Question: Just basic Asp.net Core Deploy is okay, however, Angular made Visual Studio 2017 Version Deploy is not working. what is the problem here?
Azure Deploy Log: Running deployment command...(Error)
'''
Command: "D:\home\site\deployments ools\deploy.cmd"
Handling ASP.NET Core Web Application deployment.
Restore completed in 370.23 ms for
D:\home\site
epository\Developtive.Website\Developtive.Website.csproj.
Microsoft (R) Build Engine version 15.8.169+g1ccb72aefa for .NET Core
Copyright (C) Microsoft Corporation. All rights reserved.
Restore completed in 157.22 ms for
:\home\site
epository\Developtive.Website\Developtive.Website.csproj.
Developtive.Website ->
:\home\site
epository\Developtive.Websitein\Release
etcoreapp2.1
\Developtive.Website.dll
Developtive.Website ->
:\home\site
epository\Developtive.Websitein\Release
etcoreapp2.1
\Developtive.Website.Views.dll
EXEC : npm ERR! error : Method Not Allowed
[D:\home\site
epository\Developtive.Website\Developtive.Website.csproj]
npm ERR! at errorResponse (D:\Program Files (x86)
pm.4.28
ode_modules
pm\lib\cachedd-named.js:260:10)
npm ERR! at D:\Program Files (x86)
pm.4.28
ode_modules
pm\lib\cachedd-named.js:203:12
npm ERR! at saved (D:\Program Files (x86)
pm.4.28
ode_modules
pm
ode_modules
pm-registry-client\lib\get.js:167:7)
npm ERR! at Object.oncomplete (fs.js:108:15)
npm ERR! If you need help, you may report this *entire* log,
npm ERR! including the npm and node versions, at:
npm ERR! <http://github.com/npm/npm/issues>
npm ERR! System Windows_NT 6.2.9200
npm ERR! command "node" "D:\Program Files (x86)\npm\1.4.28z
ode_modules\npm\bin\npm-cli.js" "install"
npm ERR! cwd D:\home\site
epository\Developtive.Website\ClientApp
npm ERR! node -v v0.10.40
npm ERR! npm -v 1.4.28
npm ERR! code E405
npm
D:\home\site
epository\Developtive.Website\Developtive.Website.csproj(38,5): error MSB3073: The command "npm install" exited with code 1.
Failed exitCode=1, command=dotnet publish "D:\home\site
epository\Developtive.Website\Developtive.Website.csproj" --output "D:\local\Temp\8d64929666d2c00" --configuration Release
An error has occurred during web site deployment.
D:\Program Files (x86)\SiteExtensions\Kudu8.11022.3613in\Scripts\starter.cmd "D:\home\site\deployments ools\deploy.cmd"
'''

Thank you.
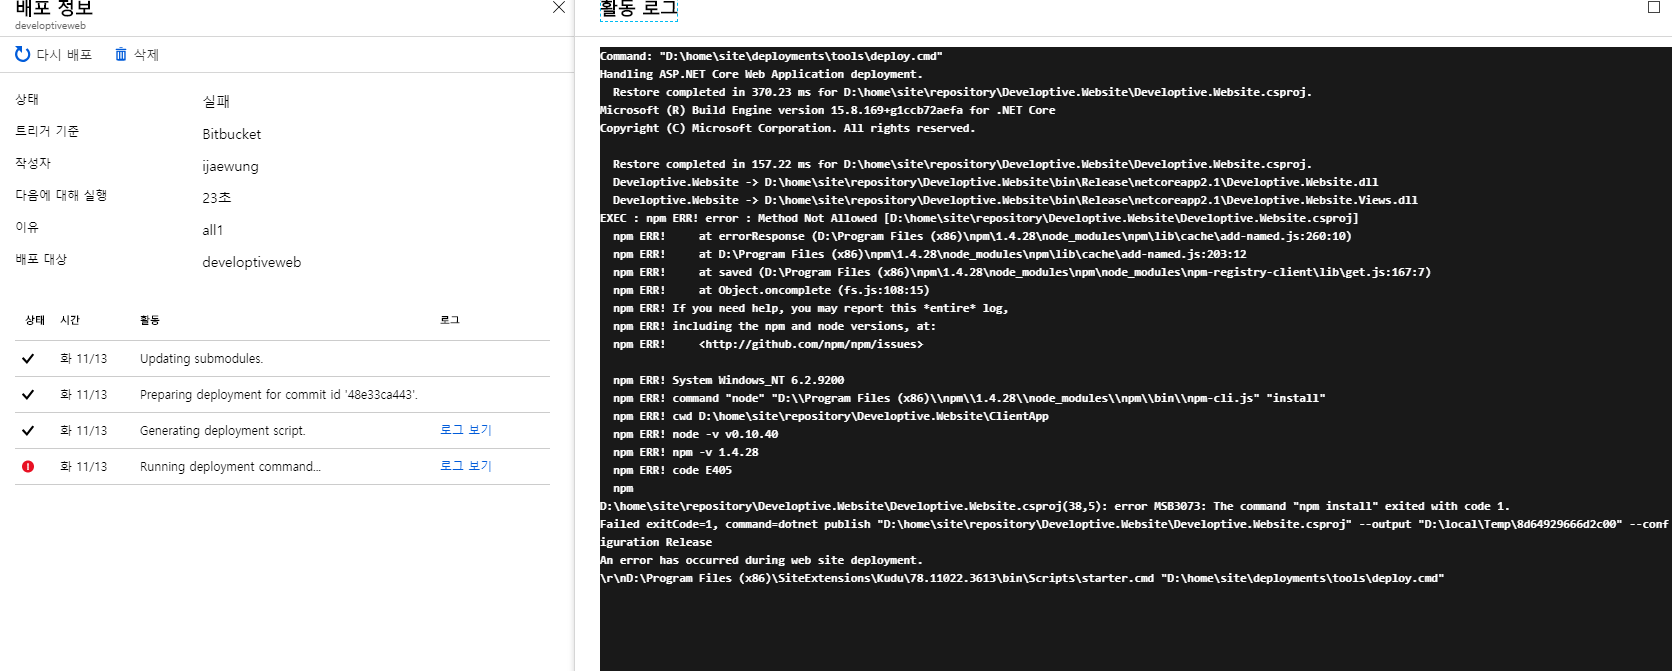
Answer: Set 'WEBSITE_NODE_DEFAULT_VERSION' with a valid version under Application settings.
<URL>
8.11.1 and 10.6.0 are recommended, see 'https://<webappname>.scm.azurewebsites.net/api/diagnostics/runtime' for all versions on Azure.